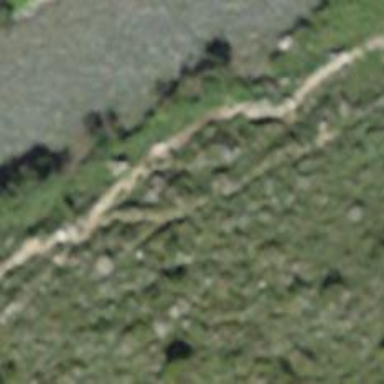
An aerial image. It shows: Ground path.